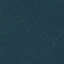
Land use / land cover class: Forest